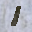
Label: 1